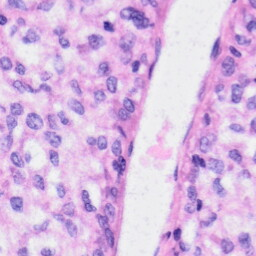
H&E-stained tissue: Liver